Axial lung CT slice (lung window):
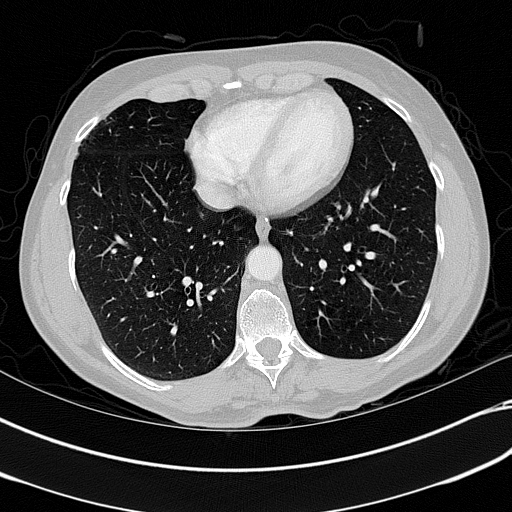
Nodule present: no